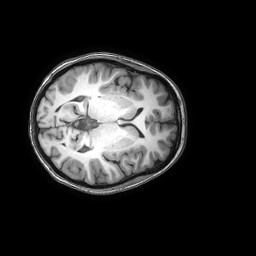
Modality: T1w
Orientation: axial
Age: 21
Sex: female
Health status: healthy
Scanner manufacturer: philips
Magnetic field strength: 3 T
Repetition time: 0.0079 s
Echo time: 0.0035 s